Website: walmart
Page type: added-to-cart
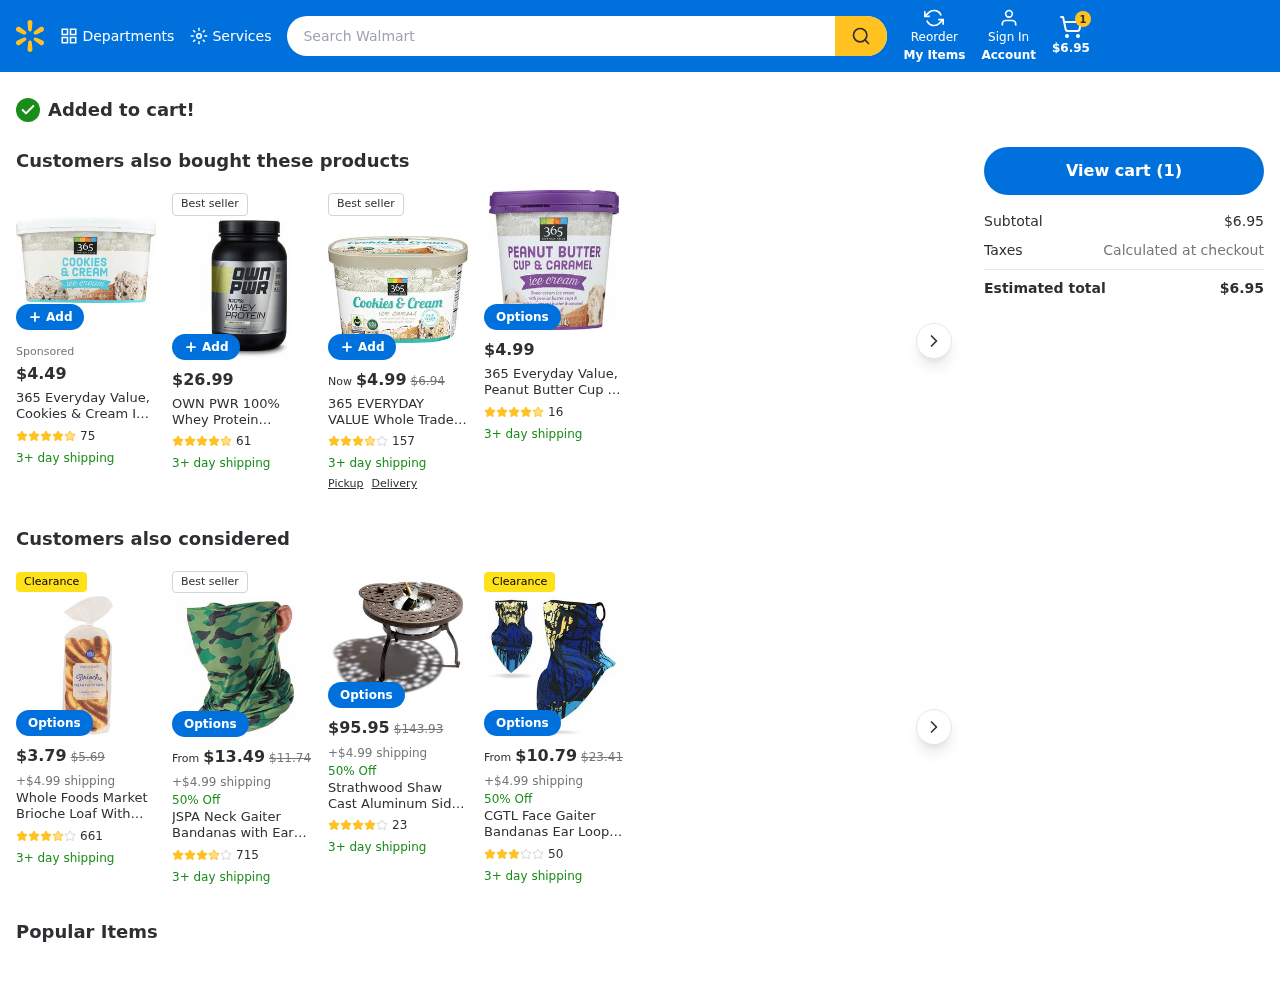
Product elements: key: PRODUCT2_NAME
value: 365 Everyday Value, Cookies & Cream Ice Cream, 48 oz (Frozen)
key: PRODUCT2_NUM_RATINGS
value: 75
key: PRODUCT2_PRICE
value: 4.49
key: PRODUCT2_RATING
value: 4.6
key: PRODUCT3_NAME
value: OWN PWR 100% Whey Protein Powder, Vanilla Ice Cream, 25 G Protein with Enzymes, 2 Pound (28 Servings
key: PRODUCT3_NUM_RATINGS
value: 61
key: PRODUCT3_PRICE
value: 26.99
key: PRODUCT3_RATING
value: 4.7
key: PRODUCT4_NAME
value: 365 EVERYDAY VALUE Whole Trade Cookies And Cream Ice Cream, 1.75 QT
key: PRODUCT4_NUM_RATINGS
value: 157
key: PRODUCT4_PRICE
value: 4.99
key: PRODUCT4_RATING
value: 3.7
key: PRODUCT5_NAME
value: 365 Everyday Value, Peanut Butter Cup & Caramel Ice Cream, 16 oz (Frozen)
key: PRODUCT5_NUM_RATINGS
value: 16
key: PRODUCT5_PRICE
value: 4.99
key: PRODUCT5_RATING
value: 4.6
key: PRODUCT6_NAME
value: Whole Foods Market Brioche Loaf With Cream Cheese, 14.11 Oz
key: PRODUCT6_NUM_RATINGS
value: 661
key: PRODUCT6_PRICE
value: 3.79
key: PRODUCT6_RATING
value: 3.6
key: PRODUCT7_NAME
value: JSPA Neck Gaiter Bandanas with Ear Loops Design, Ice Silk Cooling Sports Scarf Balaclava for Dust Ou
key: PRODUCT7_NUM_RATINGS
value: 715
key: PRODUCT7_PRICE
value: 13.49
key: PRODUCT7_RATING
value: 3.6
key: PRODUCT8_NAME
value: Strathwood Shaw Cast Aluminum Side Table with Ice Pit
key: PRODUCT8_NUM_RATINGS
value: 23
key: PRODUCT8_PRICE
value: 95.95
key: PRODUCT8_RATING
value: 4.1
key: PRODUCT9_NAME
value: CGTL Face Gaiter Bandanas Ear Loops Ice Dacron Seamless Headband Scarf Headwear Dust Wind UV Protect
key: PRODUCT9_NUM_RATINGS
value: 50
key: PRODUCT9_PRICE
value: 10.79
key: PRODUCT9_RATING
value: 3.3
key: PRODUCT4_ORIGINAL_PRICE
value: $6.94
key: PRODUCT6_ORIGINAL_PRICE
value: $5.69
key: PRODUCT7_ORIGINAL_PRICE
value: $11.74
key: PRODUCT8_ORIGINAL_PRICE
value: $143.93
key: PRODUCT9_ORIGINAL_PRICE
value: $23.41
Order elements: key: ORDER_NUM_ITEMS
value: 1
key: ORDER_SUBTOTAL
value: $6.95
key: ORDER_TOTAL
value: $6.95
Search elements: key: HEADER_SEARCH
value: Search Walmart